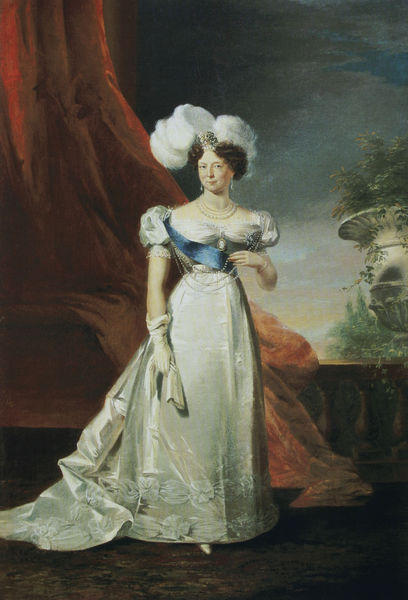
Titel: Zarin Maria Fjodorowna
Künstler: George Dawe
Standort: St. Petersburg
Institution: Schloss Pawlowsk
Schlagwörter: baum, blau, blätter, dunkel, feder, fuß, gemälde, hand, haut, himmel, meer, wasser, weiß, wolken, bäume, grün, landschaft, braun, elegant, frau, frisur, geste, grau, haar, handschuh, handschuhe, hell, hintergrund, hut, kleid, licht, marmor, mund, nase, ohrring, orange, schmuck, schwarz, ausblick, blick, dame, park, rot, tuch, wolke, fest, fächer, malerei, muster, ornament, rock, schleife, teppich, alt, arm, arme, augen, band, falten, federn, gefieder, gesicht, haarschmuck, halten, inkarnat, schale, silber, spitze, stehen, stein, ärmel, bildnis, hals, hände, portrait, porträt, vorhang, öl, brüstung, boden, bestickt, haare, pose, reich, stickerei, stoff, adel, ohrringe, saum, spitzen, pflanze, pflanzen, augenbrauen, borte, brosche, diadem, kontrast, lippen, locken, perle, perlen, poträt, prinzessin, puffärmel, rosa, seide, vornehm, amphore, garten, vase, federhut, schärpe, adlig, balkon, schleppe, taille, topf, wangen, liegen, mieder, schuhe, tüll, kette, wehen, glanz, atelier, draperie, robe, geländer, faltenwurf, edel, perlenkette, dekolleté, fallen, halskette, fecher, satin, fussboden, gefäß, medaillon, balustrade, ketten, orden, posieren, scherpe, schuh, schuhspitze, brokat, ganzfigur, armreif, hüfte, ballustrade, adlige, ganzkörperporträt, herrscherin, königin, federschmuck, pokal, schu, vorhand, empire, seidenkleid, teuer, kopfschmuck, hofdame, blaß, purpur, studio, verziehrung, balluster, baluster, pompadour, haas, collier, geschmeide, gemme, ohranhänger, ausblik, abendrobe, wallen, roter vorhang, solke, sticherei, fußspitze, schläppe, dederschmuck, kollier, latour, orhinge, straußfeder, straußfedern, wock, blau#, tgemälde, ferschmuck, brüstund, handchuh, ldame